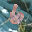
Label: 6